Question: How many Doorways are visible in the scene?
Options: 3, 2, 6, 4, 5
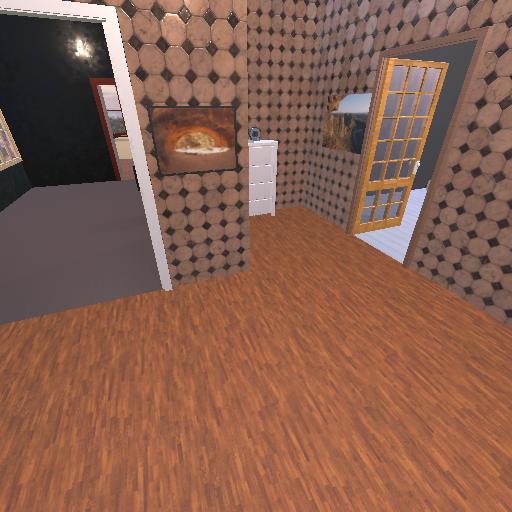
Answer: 3